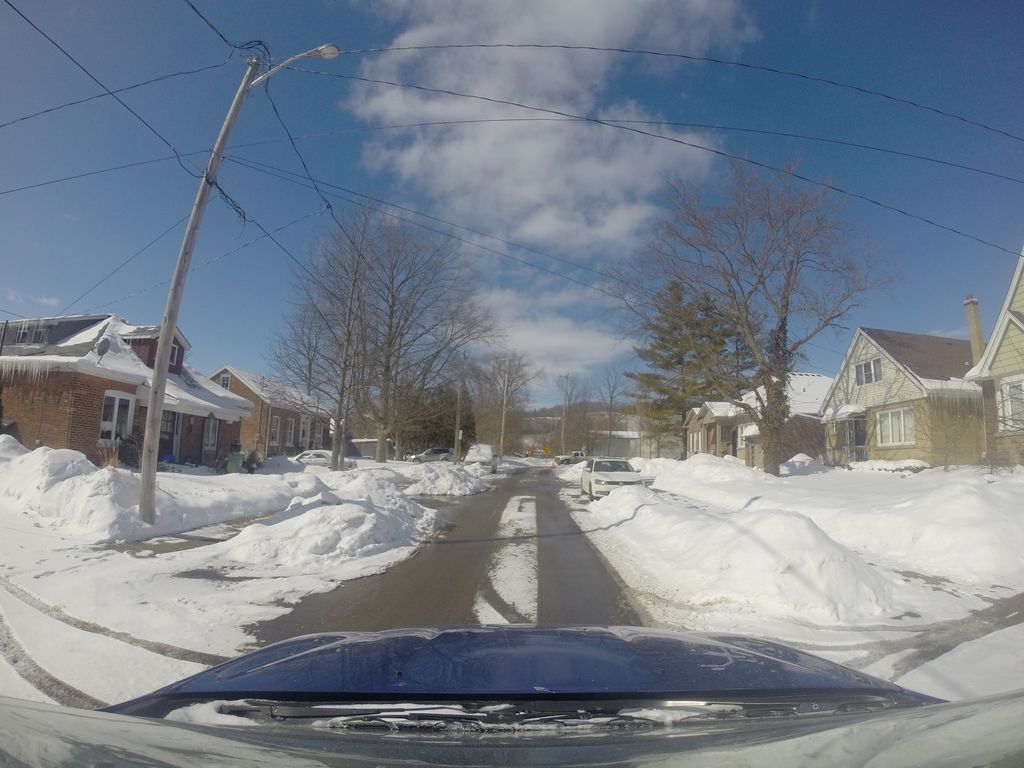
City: hamilton